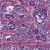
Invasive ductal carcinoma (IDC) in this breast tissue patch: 1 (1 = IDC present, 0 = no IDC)